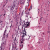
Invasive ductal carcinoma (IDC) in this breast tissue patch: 1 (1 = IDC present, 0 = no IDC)